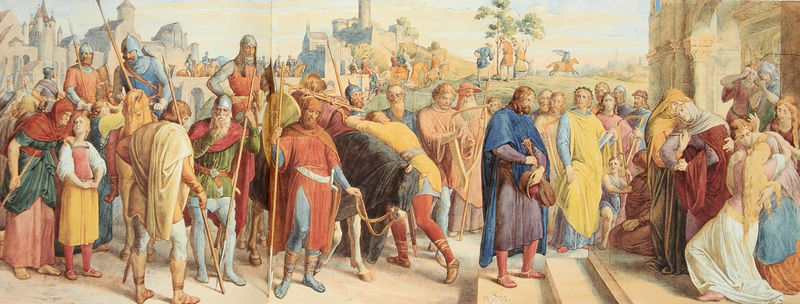
Titel: Aus dem >Nibelungenlied<: Etzels Boten bringen die Nachricht von Rüdigers Tod nach Bechelaren
Künstler: Julius Schnorr von Carolsfeld
Standort: Schweinfurt
Institution: Museum Georg Schäfer
Schlagwörter: baum, berg, blau, flügel, gemälde, himmel, mann, schatten, umhang, weiß, wolken, bäume, frauen, gelb, grün, landschaft, menschen, mädchen, ocker, stadt, bunt, frau, kleider, licht, männer, szene, zeichnung, gebäude, haus, rot, schloss, wiese, flächig, gesellschaft, gespräch, malerei, menge, versammlung, blond, gericht, bibel, historie, stehen, instrument, hügel, brücke, boden, gewand, stoff, stoffe, adel, gewänder, kind, klassizismus, personen, musik, musiker, krone, locken, renaissance, genre, kinder, pferd, pferde, reiter, turm, beine, reiten, farbig, magd, papier, bogen, stab, berge, farben, mauer, farbe, markt, rundbogen, romantik, krieg, treppe, könig, lanze, soldaten, musikinstrument, wandgemälde, wandmalerei, stufe, stufen, nazarener, tor, eingang, antike, burg, türme, palast, abschied, gefangen, tumult, volk, helm, fräulein, menschenmenge, ritter, rüstung, fraun, stäbe, sänger, christus, jesus, leid, manierismus, gefangene, mittelalter, krieger, malerie, historismus, verneigen, bettler, lanzen, prozession, umzug, königin, speer, speere, laute, mandoline, begrüßung, harfe, dudelsack, schlachtross, leier, köcher, aufzug, fresco, legende, menschenansammlung, nachricht, wartburg, golgotha, erzählung, kape, stricke, minne, overbeck, spielmann, cornelius, frührenaissance, kreuzritter, pieke, genredarstellung, anstehen, massenszene, mitellalter, fare, blaut, bilbel, vertecken, magde, wandmlaerie